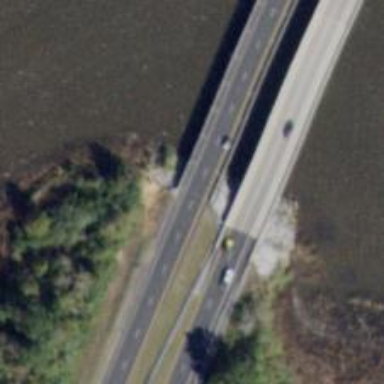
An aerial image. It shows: Primary highway bridge with asphalt surface.